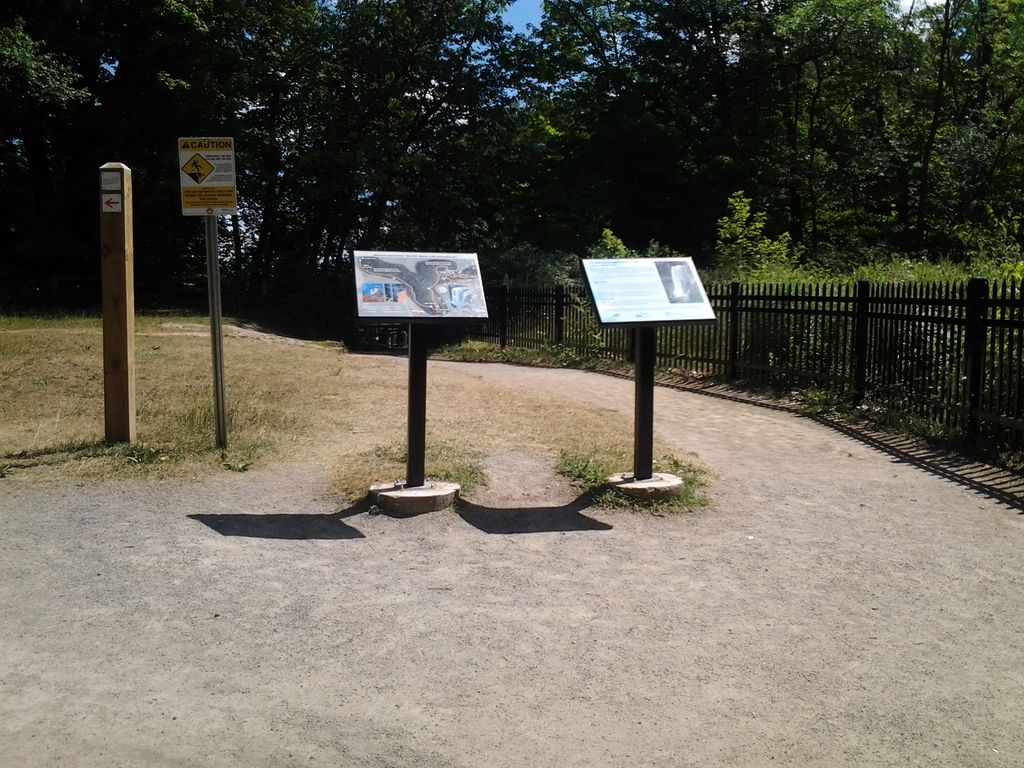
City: hamilton